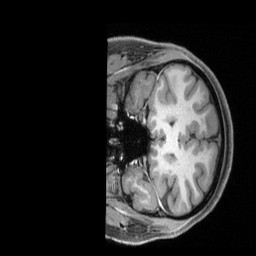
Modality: T1w
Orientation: coronal
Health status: healthy
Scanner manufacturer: siemens
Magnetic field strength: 3 T
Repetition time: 2.4 s
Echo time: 0.00201 s